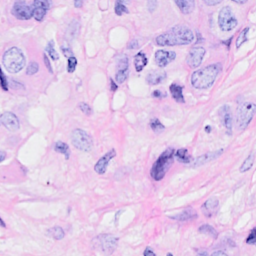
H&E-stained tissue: Breast